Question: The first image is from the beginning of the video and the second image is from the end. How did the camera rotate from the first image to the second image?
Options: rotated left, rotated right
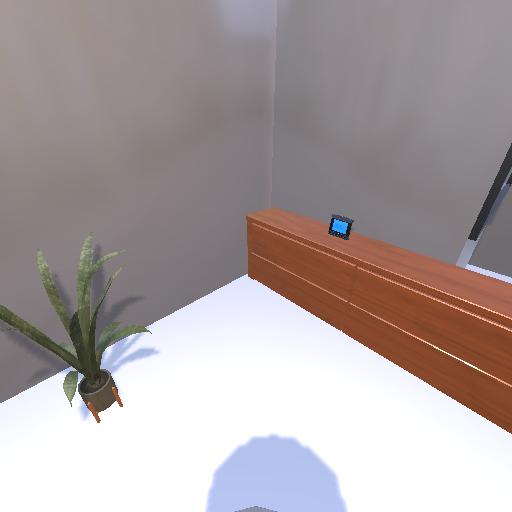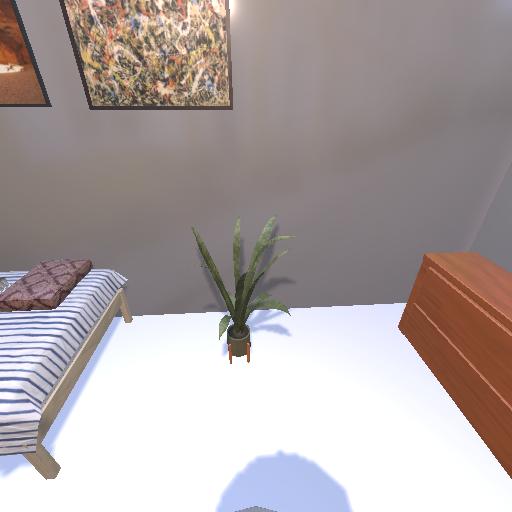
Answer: rotated left